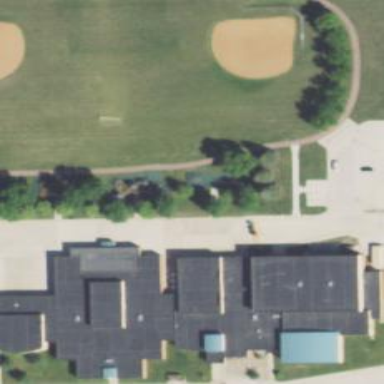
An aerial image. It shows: School.